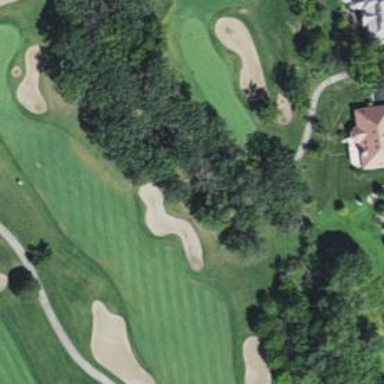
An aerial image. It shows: Service road used as golf cart path.